Interaction volume radius: 5 \u00c5
Interaction volume height: 15 \u00c5
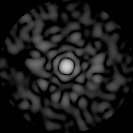
Disorder parameter: 0.796